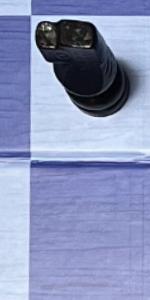
Label: Empty